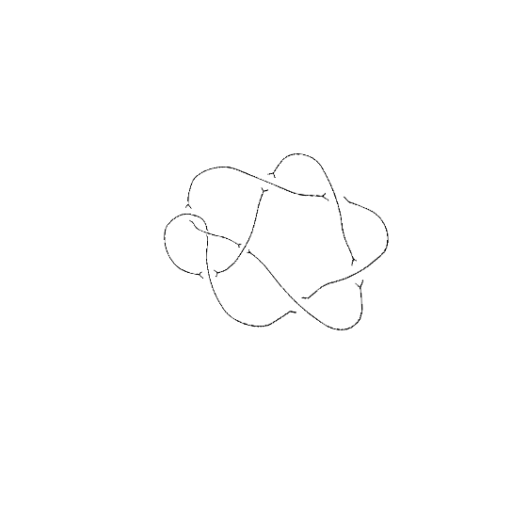
Crossing number: 8